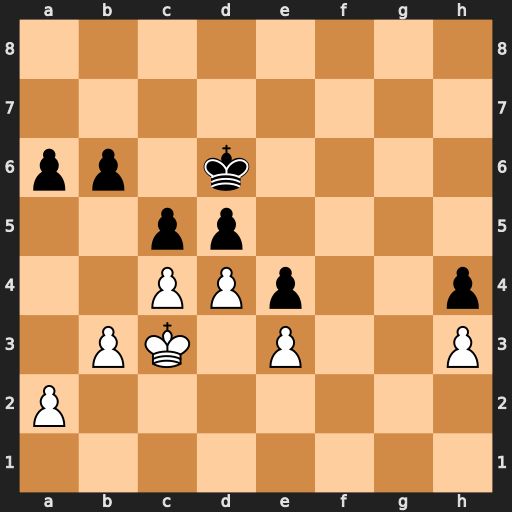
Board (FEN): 8/8/pp1k4/2pp4/2PPp2p/1PK1P2P/P7/8
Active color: w
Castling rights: -
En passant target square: -
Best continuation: dxc5+ bxc5 cxd5 Kxd5 b4